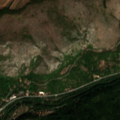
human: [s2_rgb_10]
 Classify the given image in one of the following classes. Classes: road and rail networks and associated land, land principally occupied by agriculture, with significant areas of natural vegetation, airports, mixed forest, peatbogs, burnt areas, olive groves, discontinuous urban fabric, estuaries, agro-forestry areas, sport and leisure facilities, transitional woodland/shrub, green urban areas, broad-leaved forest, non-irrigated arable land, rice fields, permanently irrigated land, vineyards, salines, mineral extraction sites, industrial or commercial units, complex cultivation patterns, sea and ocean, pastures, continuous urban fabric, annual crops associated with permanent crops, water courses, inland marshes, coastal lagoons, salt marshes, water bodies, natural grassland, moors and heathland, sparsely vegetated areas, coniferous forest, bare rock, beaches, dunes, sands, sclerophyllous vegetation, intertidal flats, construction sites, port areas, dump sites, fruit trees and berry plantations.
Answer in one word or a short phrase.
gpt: discontinuous urban fabric, non-irrigated arable land, land principally occupied by agriculture, with significant areas of natural vegetation, broad-leaved forest, natural grassland